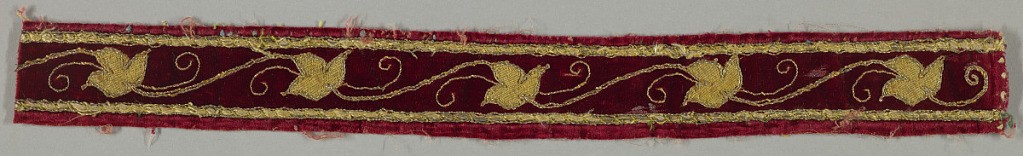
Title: Band
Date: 17th century
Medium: silk, metallic thread Technique: appliqué
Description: Narrow band with an appliqué of leaves in yellow on red.